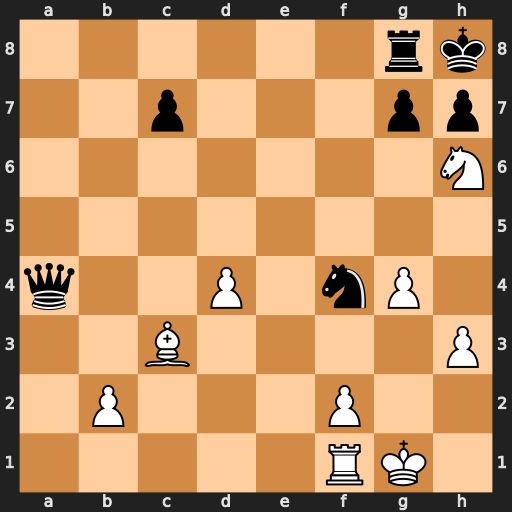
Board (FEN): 6rk/2p3pp/7N/8/q2P1nP1/2B4P/1P3P2/5RK1
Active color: w
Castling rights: -
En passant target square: -
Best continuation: Nf7#